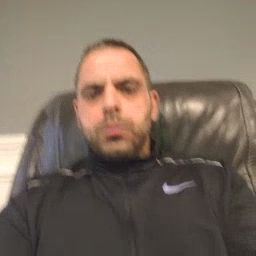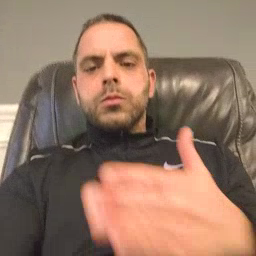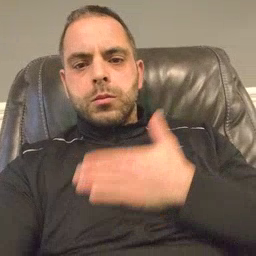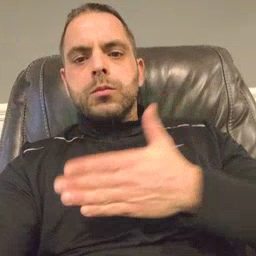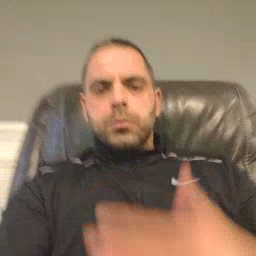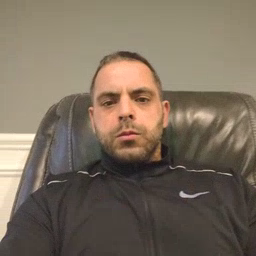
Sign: happy